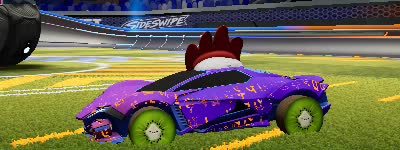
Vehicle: werewolf